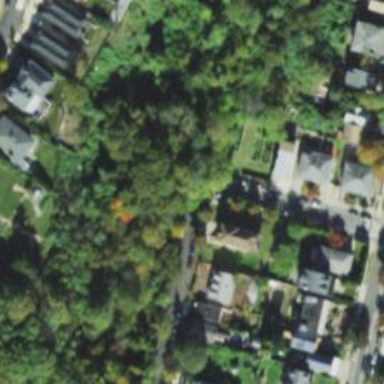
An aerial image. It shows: Residential road with separate sidewalk.